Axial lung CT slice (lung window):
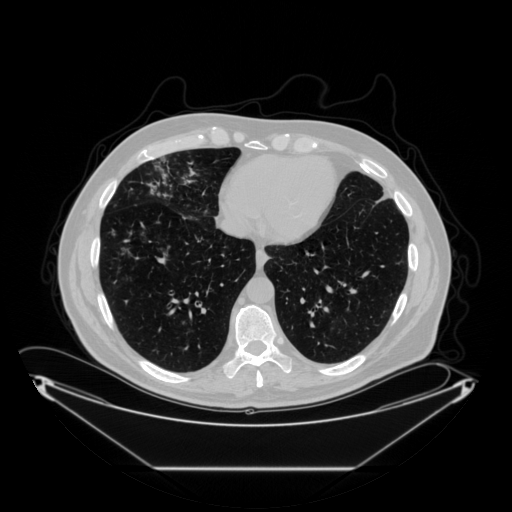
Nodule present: no